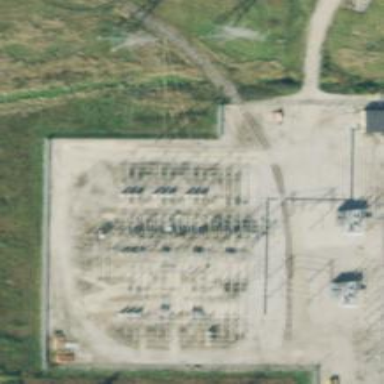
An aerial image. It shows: Switch for power supply.